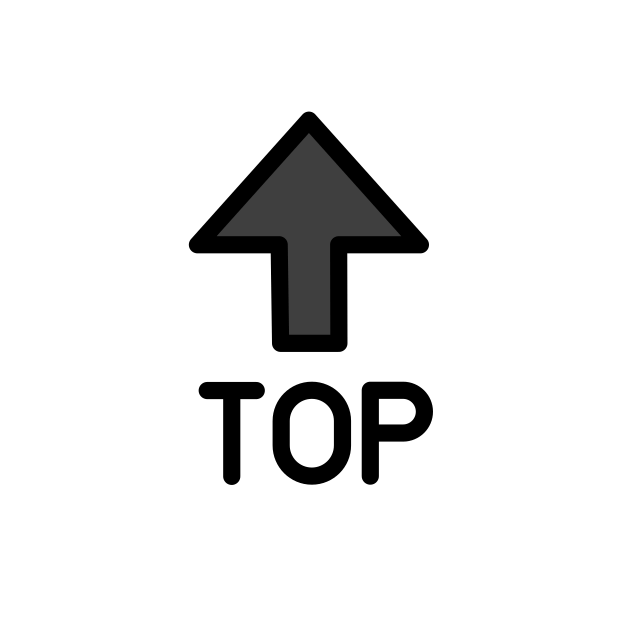
Emoji: 🔝
Name: top with upwards arrow above
Unicode: 0x1f51d